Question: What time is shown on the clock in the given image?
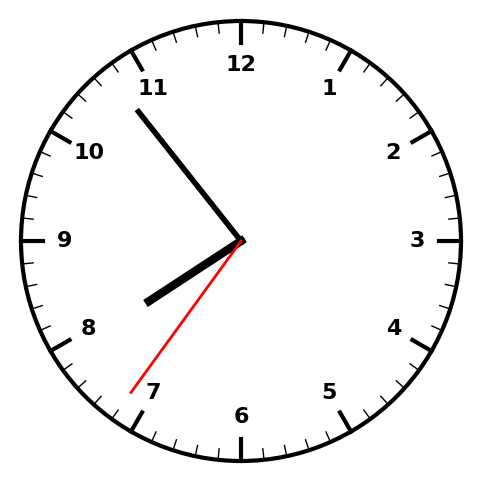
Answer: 07:53:36